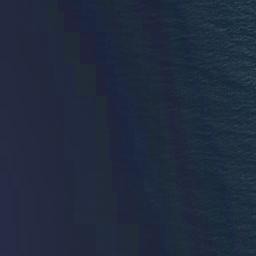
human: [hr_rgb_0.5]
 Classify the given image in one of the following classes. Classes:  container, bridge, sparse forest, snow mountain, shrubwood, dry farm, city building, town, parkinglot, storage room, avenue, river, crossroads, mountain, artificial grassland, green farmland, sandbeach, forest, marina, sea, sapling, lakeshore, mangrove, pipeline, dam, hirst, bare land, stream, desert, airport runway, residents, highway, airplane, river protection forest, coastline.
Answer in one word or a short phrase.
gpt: sea